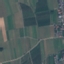
Land use / land cover class: PermanentCrop